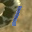
Label: 1